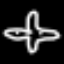
Label: airplane